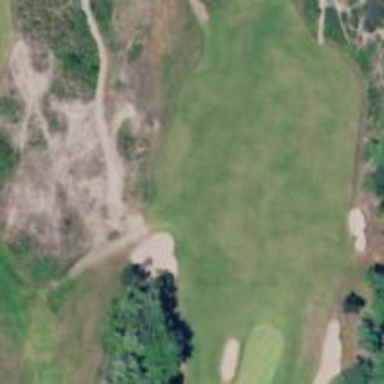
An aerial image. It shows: View of golf hole.